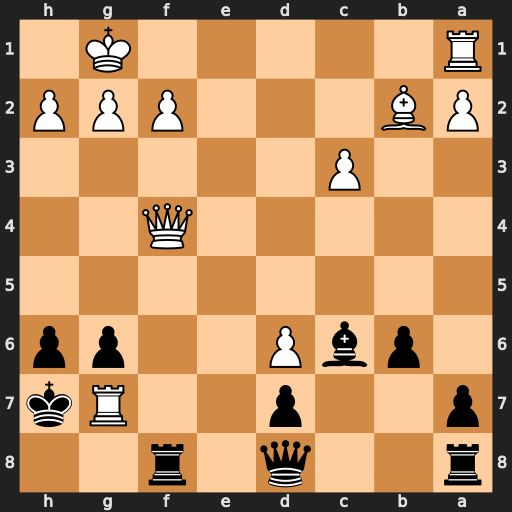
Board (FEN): r2q1r2/p2p2Rk/1pbP2pp/8/5Q2/2P5/PB3PPP/R5K1
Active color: b
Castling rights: -
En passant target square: -
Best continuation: Kxg7 c4+ Kh7 Qd4 Rf7